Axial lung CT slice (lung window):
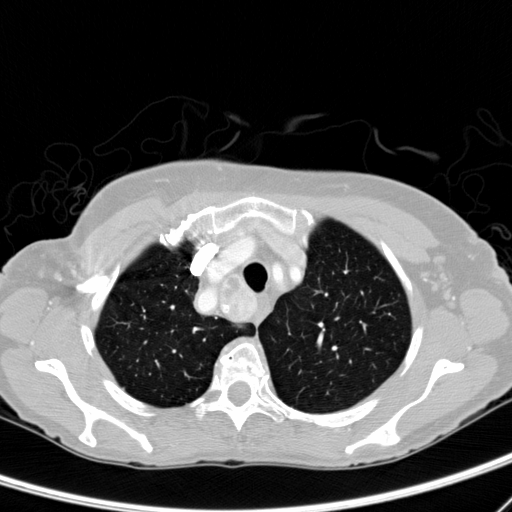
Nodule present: no